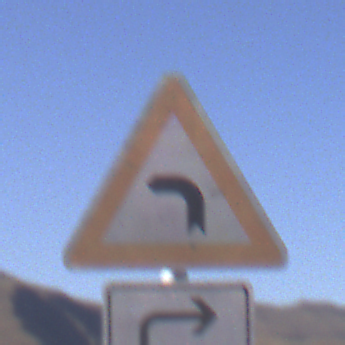
Verkehrszeichen: KurveLinks
Zusatzzeichen unten: RichtungsangabeDurchPfeile5
Umgebung: Outdoor, Nature
Tageszeit: MorningAfternoon
Wetter: Clear
Licht: Natural
Jahreszeit: NotSpecified
Kontrast: HighContrast